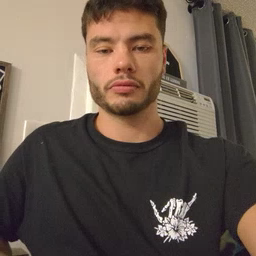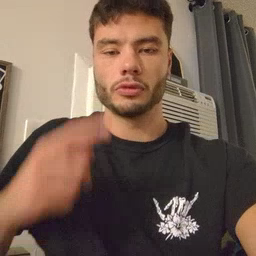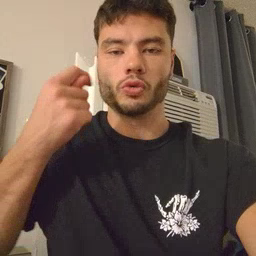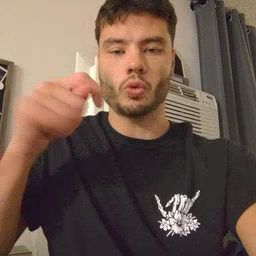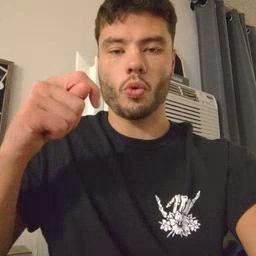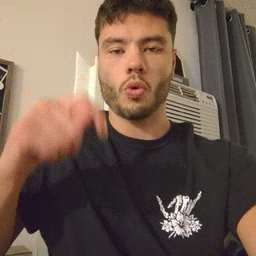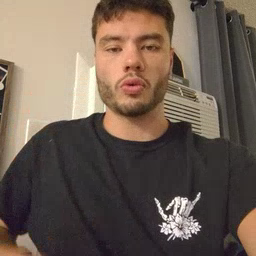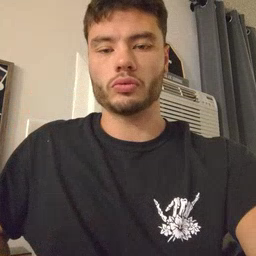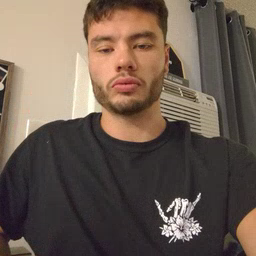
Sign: toy